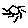
Label: sun